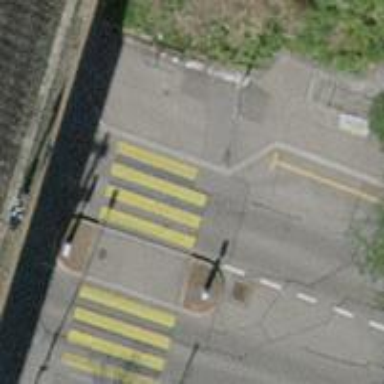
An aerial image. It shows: Kerb serving as barrier.